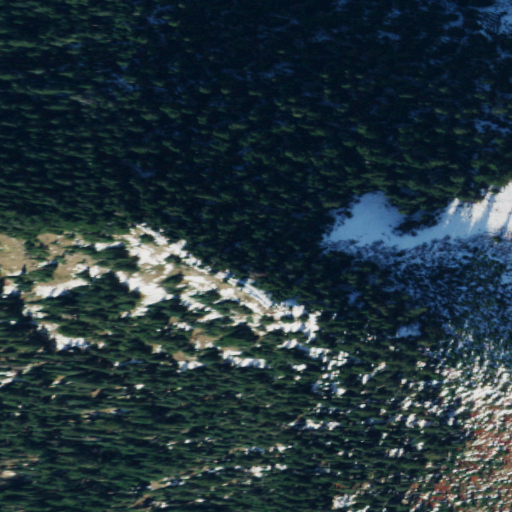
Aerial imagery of mountain in Washington named Pyramid Peak containing evergreen forest, shrub, and deciduous forest